Question: Recently I've been trying to use Kivy to run some of my Python code on Android phones(more specifically, my OnePlus 3). But although I've followed the directions regarding putting the android.txt file and the main.py file in storage/emulated/0/kivy, the app still says that no projects are detected.
I think the reason why this is happening is because the full directory of where I'm putting the files is "This PC\ONEPLUS A3000\Internal shared storage\T-Mobile Content Transfer\storage\emulated\kivy". I believe that this is the wrong directory due to the fact that I'm placing the files under "T-Mobile Content Transfer" (an app that I had used a couple months ago but have uninstalled). Maybe there is another place I'm supposed to put the files, but so far, I've spent a couple days looking but haven't found any.
I'm fairly new to this, so I apologize if my question is somewhat stupid. Thanks!
The directory in which I placed my python and .txt file:

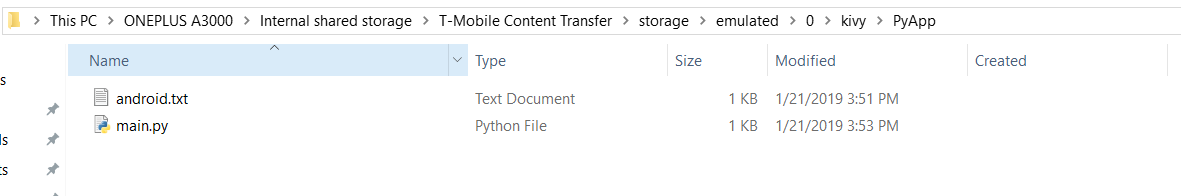
Answer: I think you have to put the main.py and android.txt files in a 'kivy' folder that is located in your phone's home directory
That is: '"This PC\ONEPLUS A3000\Internal shared storage\kivy"'